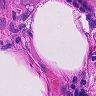
Metastatic tissue present: no